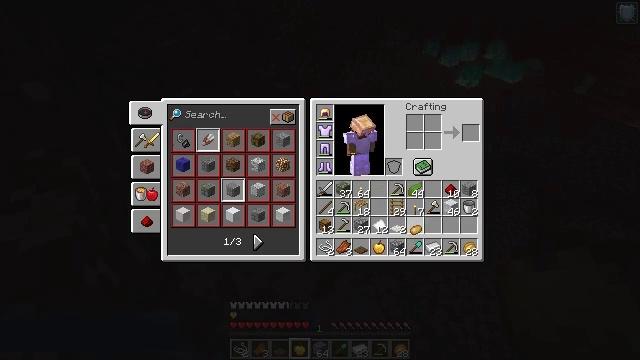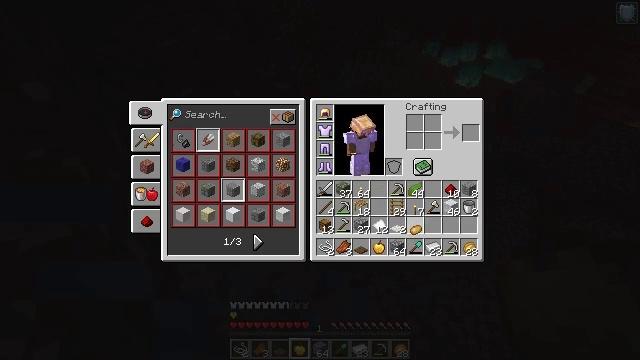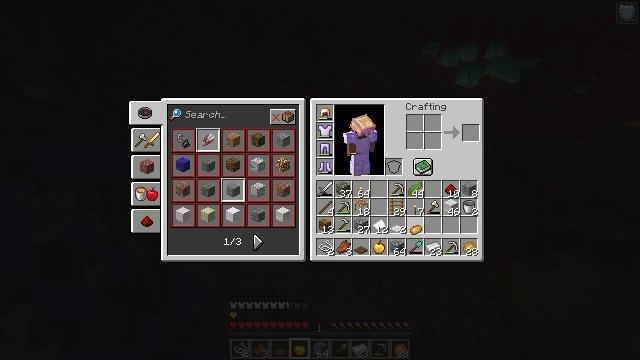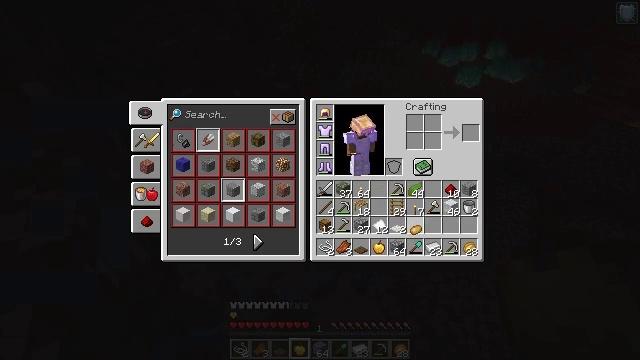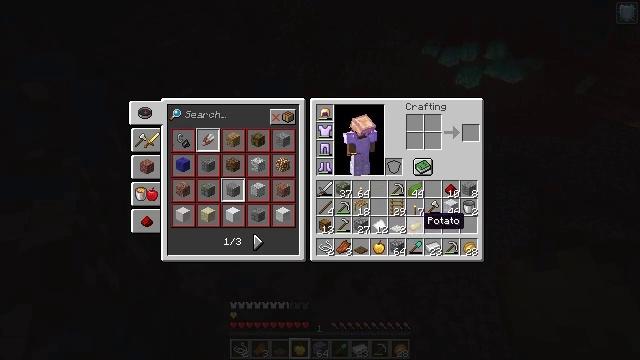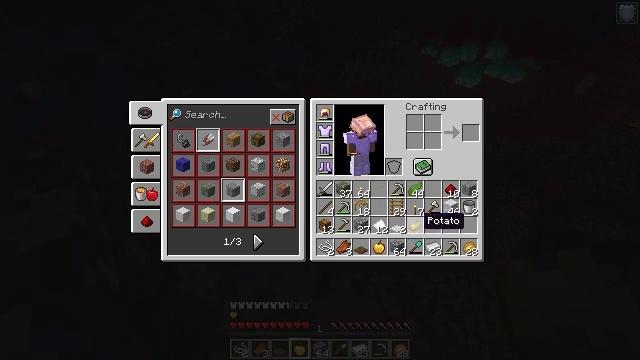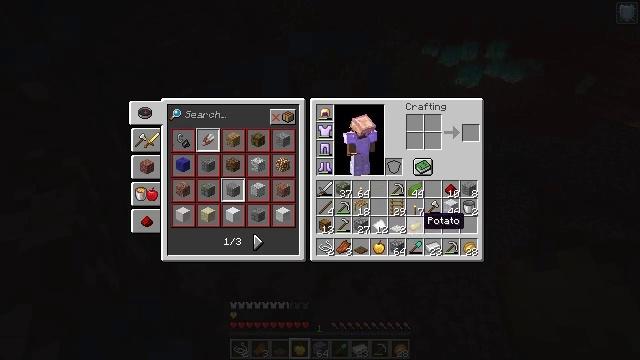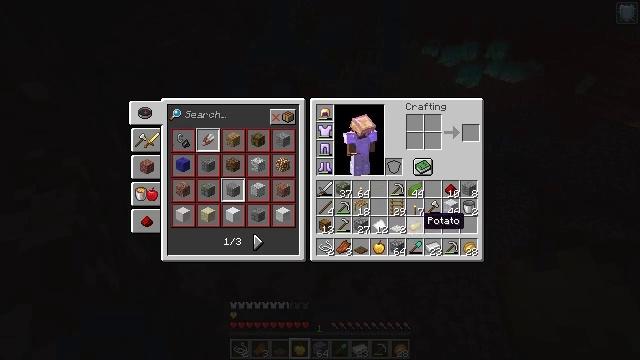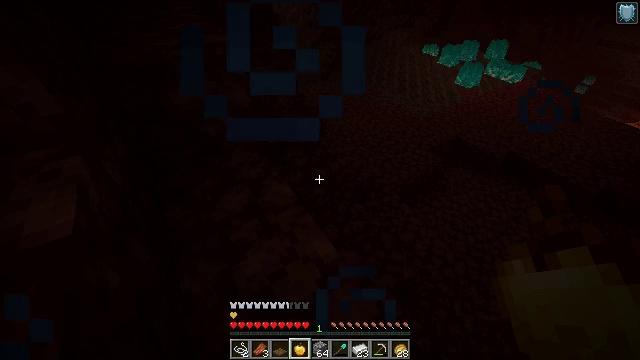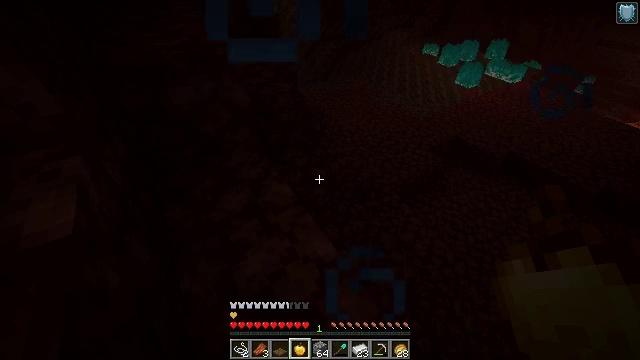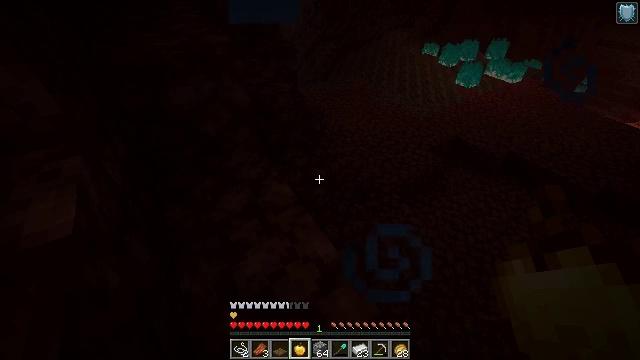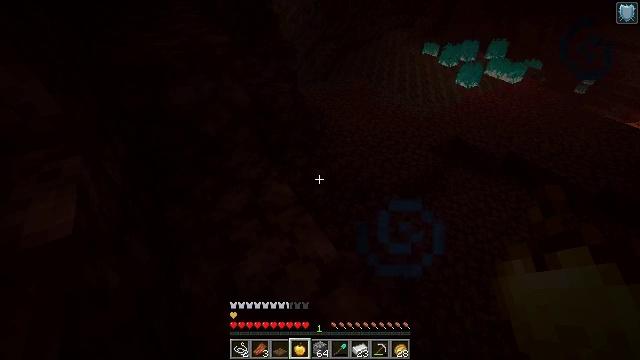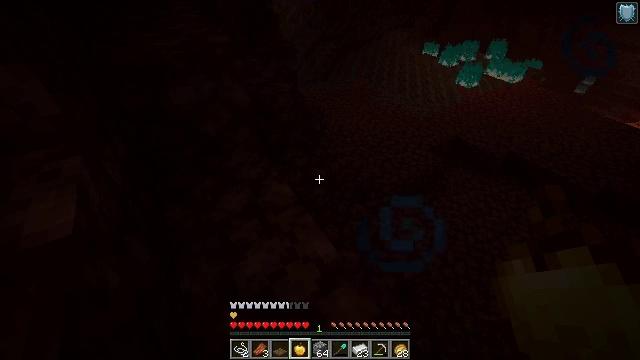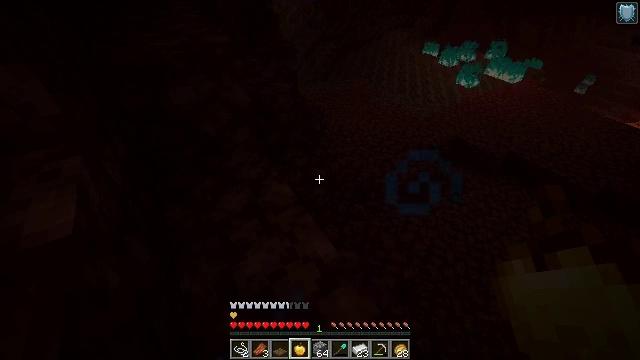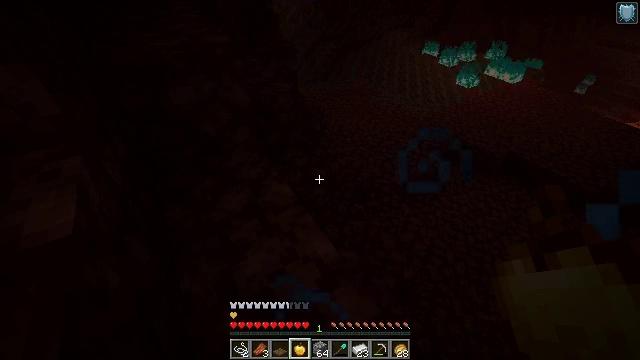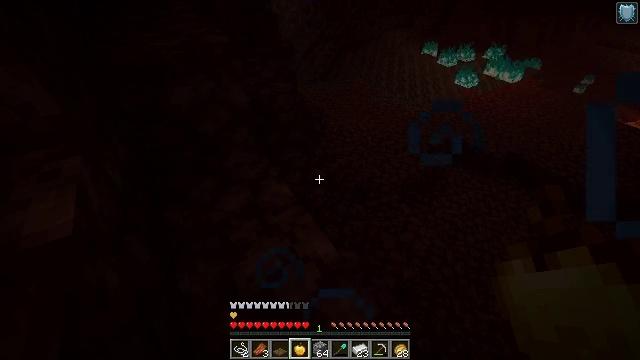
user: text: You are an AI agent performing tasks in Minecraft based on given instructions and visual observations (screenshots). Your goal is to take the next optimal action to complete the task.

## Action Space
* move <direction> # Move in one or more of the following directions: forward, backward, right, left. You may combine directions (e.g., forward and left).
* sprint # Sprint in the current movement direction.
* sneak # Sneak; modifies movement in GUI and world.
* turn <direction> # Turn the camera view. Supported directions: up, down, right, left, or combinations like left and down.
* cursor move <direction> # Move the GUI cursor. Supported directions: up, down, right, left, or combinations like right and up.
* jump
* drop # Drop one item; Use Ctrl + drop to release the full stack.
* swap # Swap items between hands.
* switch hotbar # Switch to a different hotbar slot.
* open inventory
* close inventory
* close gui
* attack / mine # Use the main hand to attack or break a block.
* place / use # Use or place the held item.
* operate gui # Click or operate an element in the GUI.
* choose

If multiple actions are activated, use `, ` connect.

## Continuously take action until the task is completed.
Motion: motion action
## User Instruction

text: Mine the soul sand in the Nether.
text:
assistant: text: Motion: operate gui
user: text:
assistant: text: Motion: operate gui
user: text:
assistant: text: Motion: operate gui
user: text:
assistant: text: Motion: no_op
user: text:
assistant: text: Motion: no_op
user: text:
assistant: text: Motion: no_op
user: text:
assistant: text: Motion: no_op
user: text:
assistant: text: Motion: no_op
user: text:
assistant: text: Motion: no_op
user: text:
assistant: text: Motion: no_op
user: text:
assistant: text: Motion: no_op
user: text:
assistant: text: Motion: no_op
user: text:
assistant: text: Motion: no_op
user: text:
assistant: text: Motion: no_op
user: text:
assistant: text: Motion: no_op
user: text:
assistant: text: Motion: turn right
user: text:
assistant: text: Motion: no_op
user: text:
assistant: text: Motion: no_op
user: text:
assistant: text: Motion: move forward
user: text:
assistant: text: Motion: move forward
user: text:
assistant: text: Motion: move forward
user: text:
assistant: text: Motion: move forward
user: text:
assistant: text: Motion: move forward, sprint
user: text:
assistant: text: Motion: move forward, sprint
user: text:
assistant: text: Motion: move forward, sprint
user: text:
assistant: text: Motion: move forward, sprint
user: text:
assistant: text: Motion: move forward
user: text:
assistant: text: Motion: move forward
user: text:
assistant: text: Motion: move forward, sprint
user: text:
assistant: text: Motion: move forward, sprint